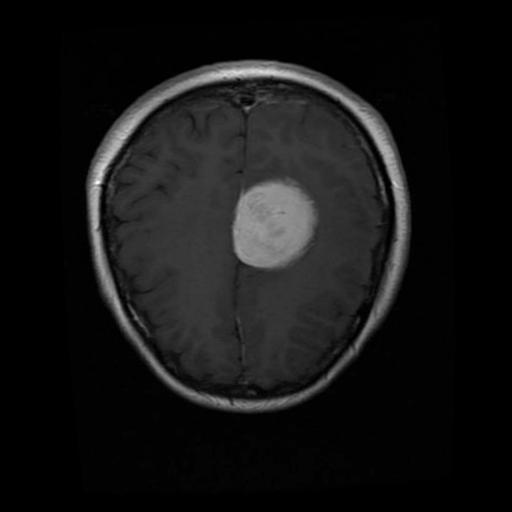
Label: meningioma